Question: I am using firebase in swift to read some data from firebase realtime database. When I had one project in firebase panel its work fine, but after adding another project today I got error like this
> 2017-09-23 00:15:18.360 AfgDate[2816] [Firebase/Database][I-RDB034028] Using an unspecified index. Your data will be downloaded and filtered on the client. Consider adding ".indexOn": "date" at /data to your security rules for better performance
This is my database structure

my role was
'''
{
"rules": {
".read": true,
".write": true,
}
}
'''
after that i changed my roles to this one
'''
{
"rules": {
"data": {
".indexOn": "date",
".read": true,
".write": true
}
}
}
'''
in this time also i cant read data and and i didn't see any error in console
this is my code in swift
'''
ref = Database.database().reference()
ref.child("data").queryOrdered(byChild: "date").queryEqual(toValue: "1396/06/05").observeSingleEvent(of: .value, with: { (snapShot) in
if let snapDict = snapShot.value as? [String:AnyObject]{
for each in snapDict{
let key = each.key as String
let date = each.value["date"] as!String
let name = each.value["text"] as! String
print(key)
print(name)
self.lblshow.text = name
}
}
}, withCancel: {(Err) in
print(Err.localizedDescription)
})
'''
how
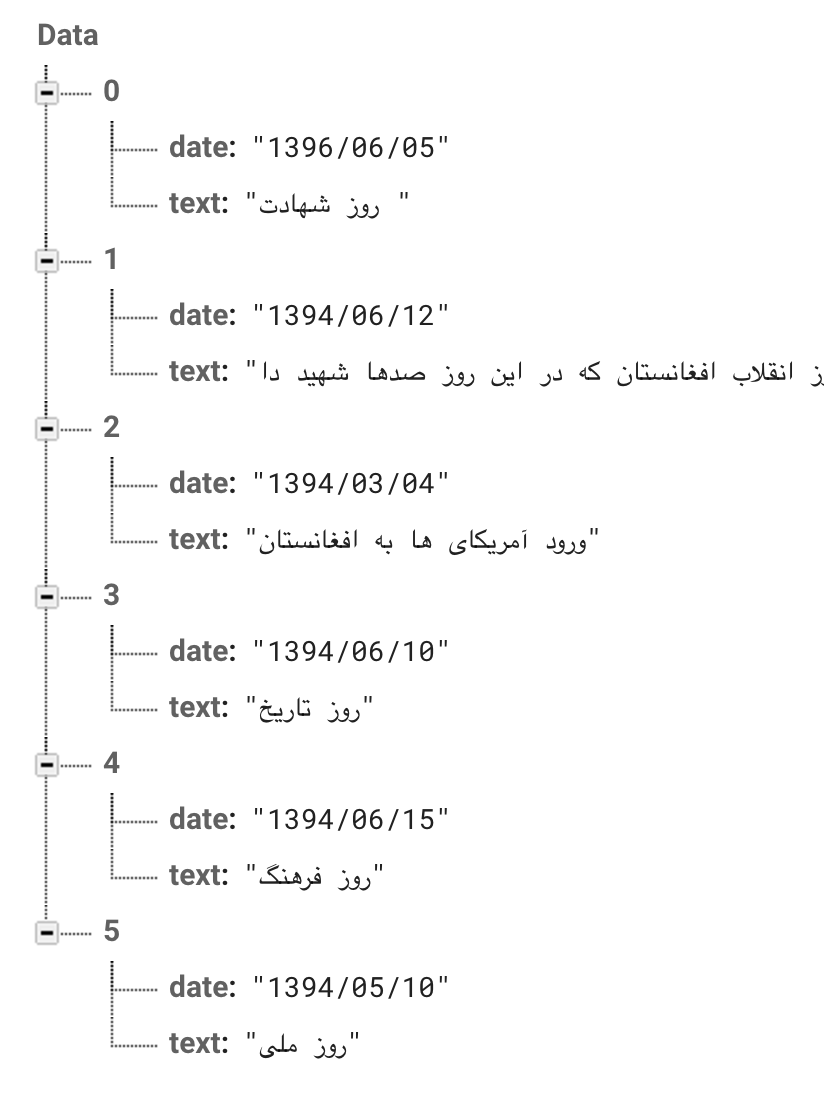
Answer: *
Try this, and with the same 'Data'(with capital "D") in rules as well as in your query like Jen suggested .
'''
{
"rules": {
".read": true,
".write": true,
"Data" : {
".indexOn": "date"
}
}
}
'''
And try this
'''
var ref: FIRDatabaseReference!
ref = FIRDatabase.database().reference()
'''
instead of
'''
ref = Database.database().reference()
'''